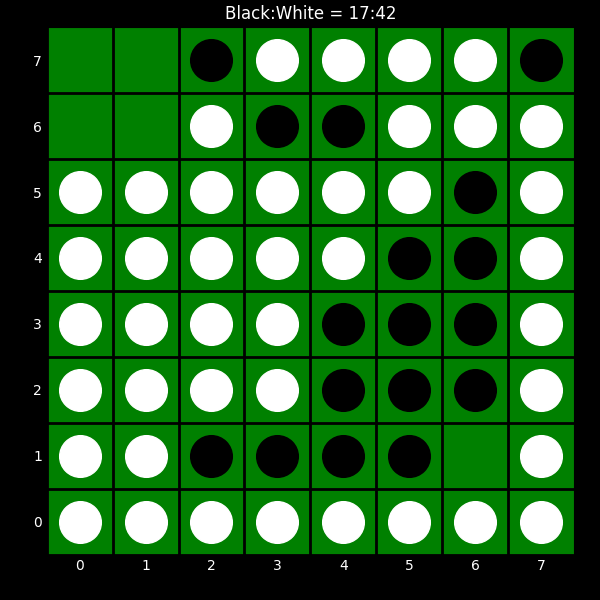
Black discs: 17
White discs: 42